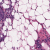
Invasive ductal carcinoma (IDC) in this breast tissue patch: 0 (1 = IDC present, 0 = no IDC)